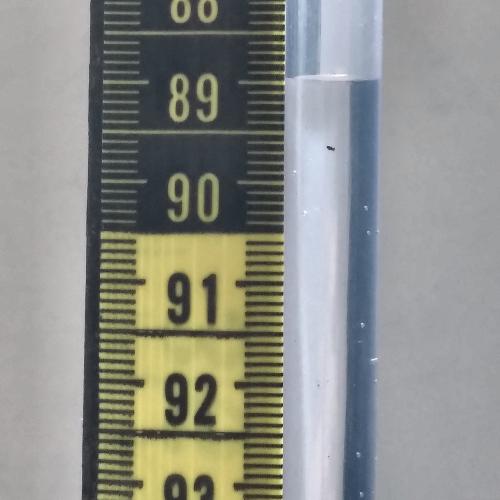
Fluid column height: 89.0 cm